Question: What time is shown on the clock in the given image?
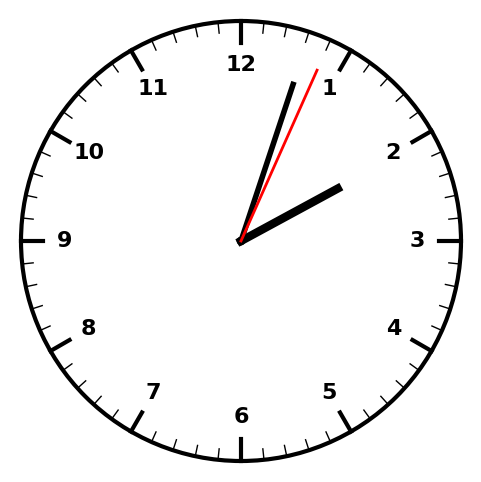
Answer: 02:03:04